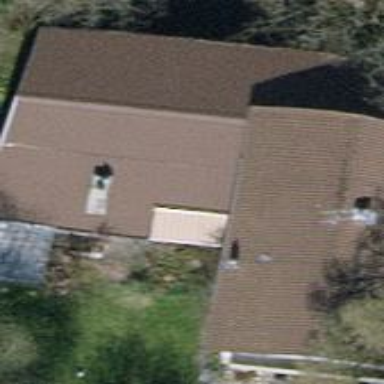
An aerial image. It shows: Detached building with gabled tile roof.